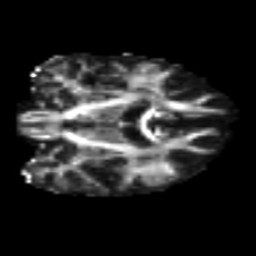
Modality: FA
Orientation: coronal
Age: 72
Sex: female
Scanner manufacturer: siemens
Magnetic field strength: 3 T
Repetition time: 4.987 s
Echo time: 0.0792 s